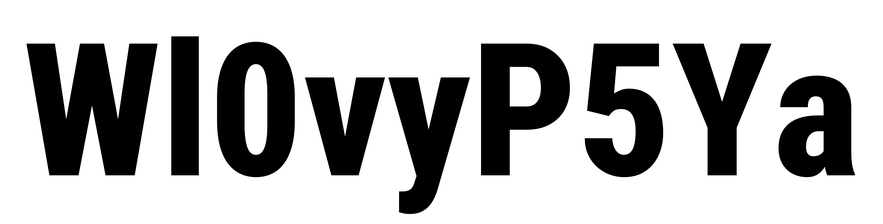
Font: Roboto_Condensed_ExtraBold